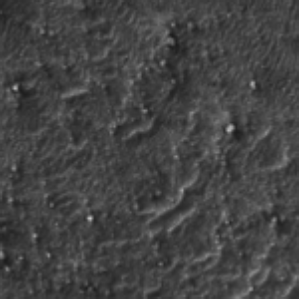
Label: frost